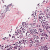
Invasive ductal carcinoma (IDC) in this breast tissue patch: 1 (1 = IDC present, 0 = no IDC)